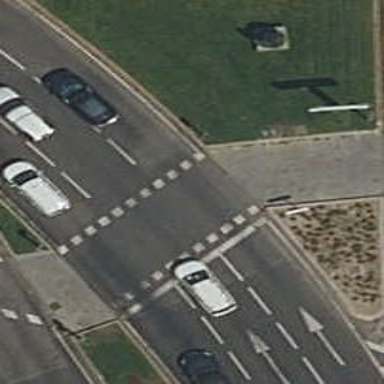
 equipped with traffic signals at crossing."